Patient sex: M
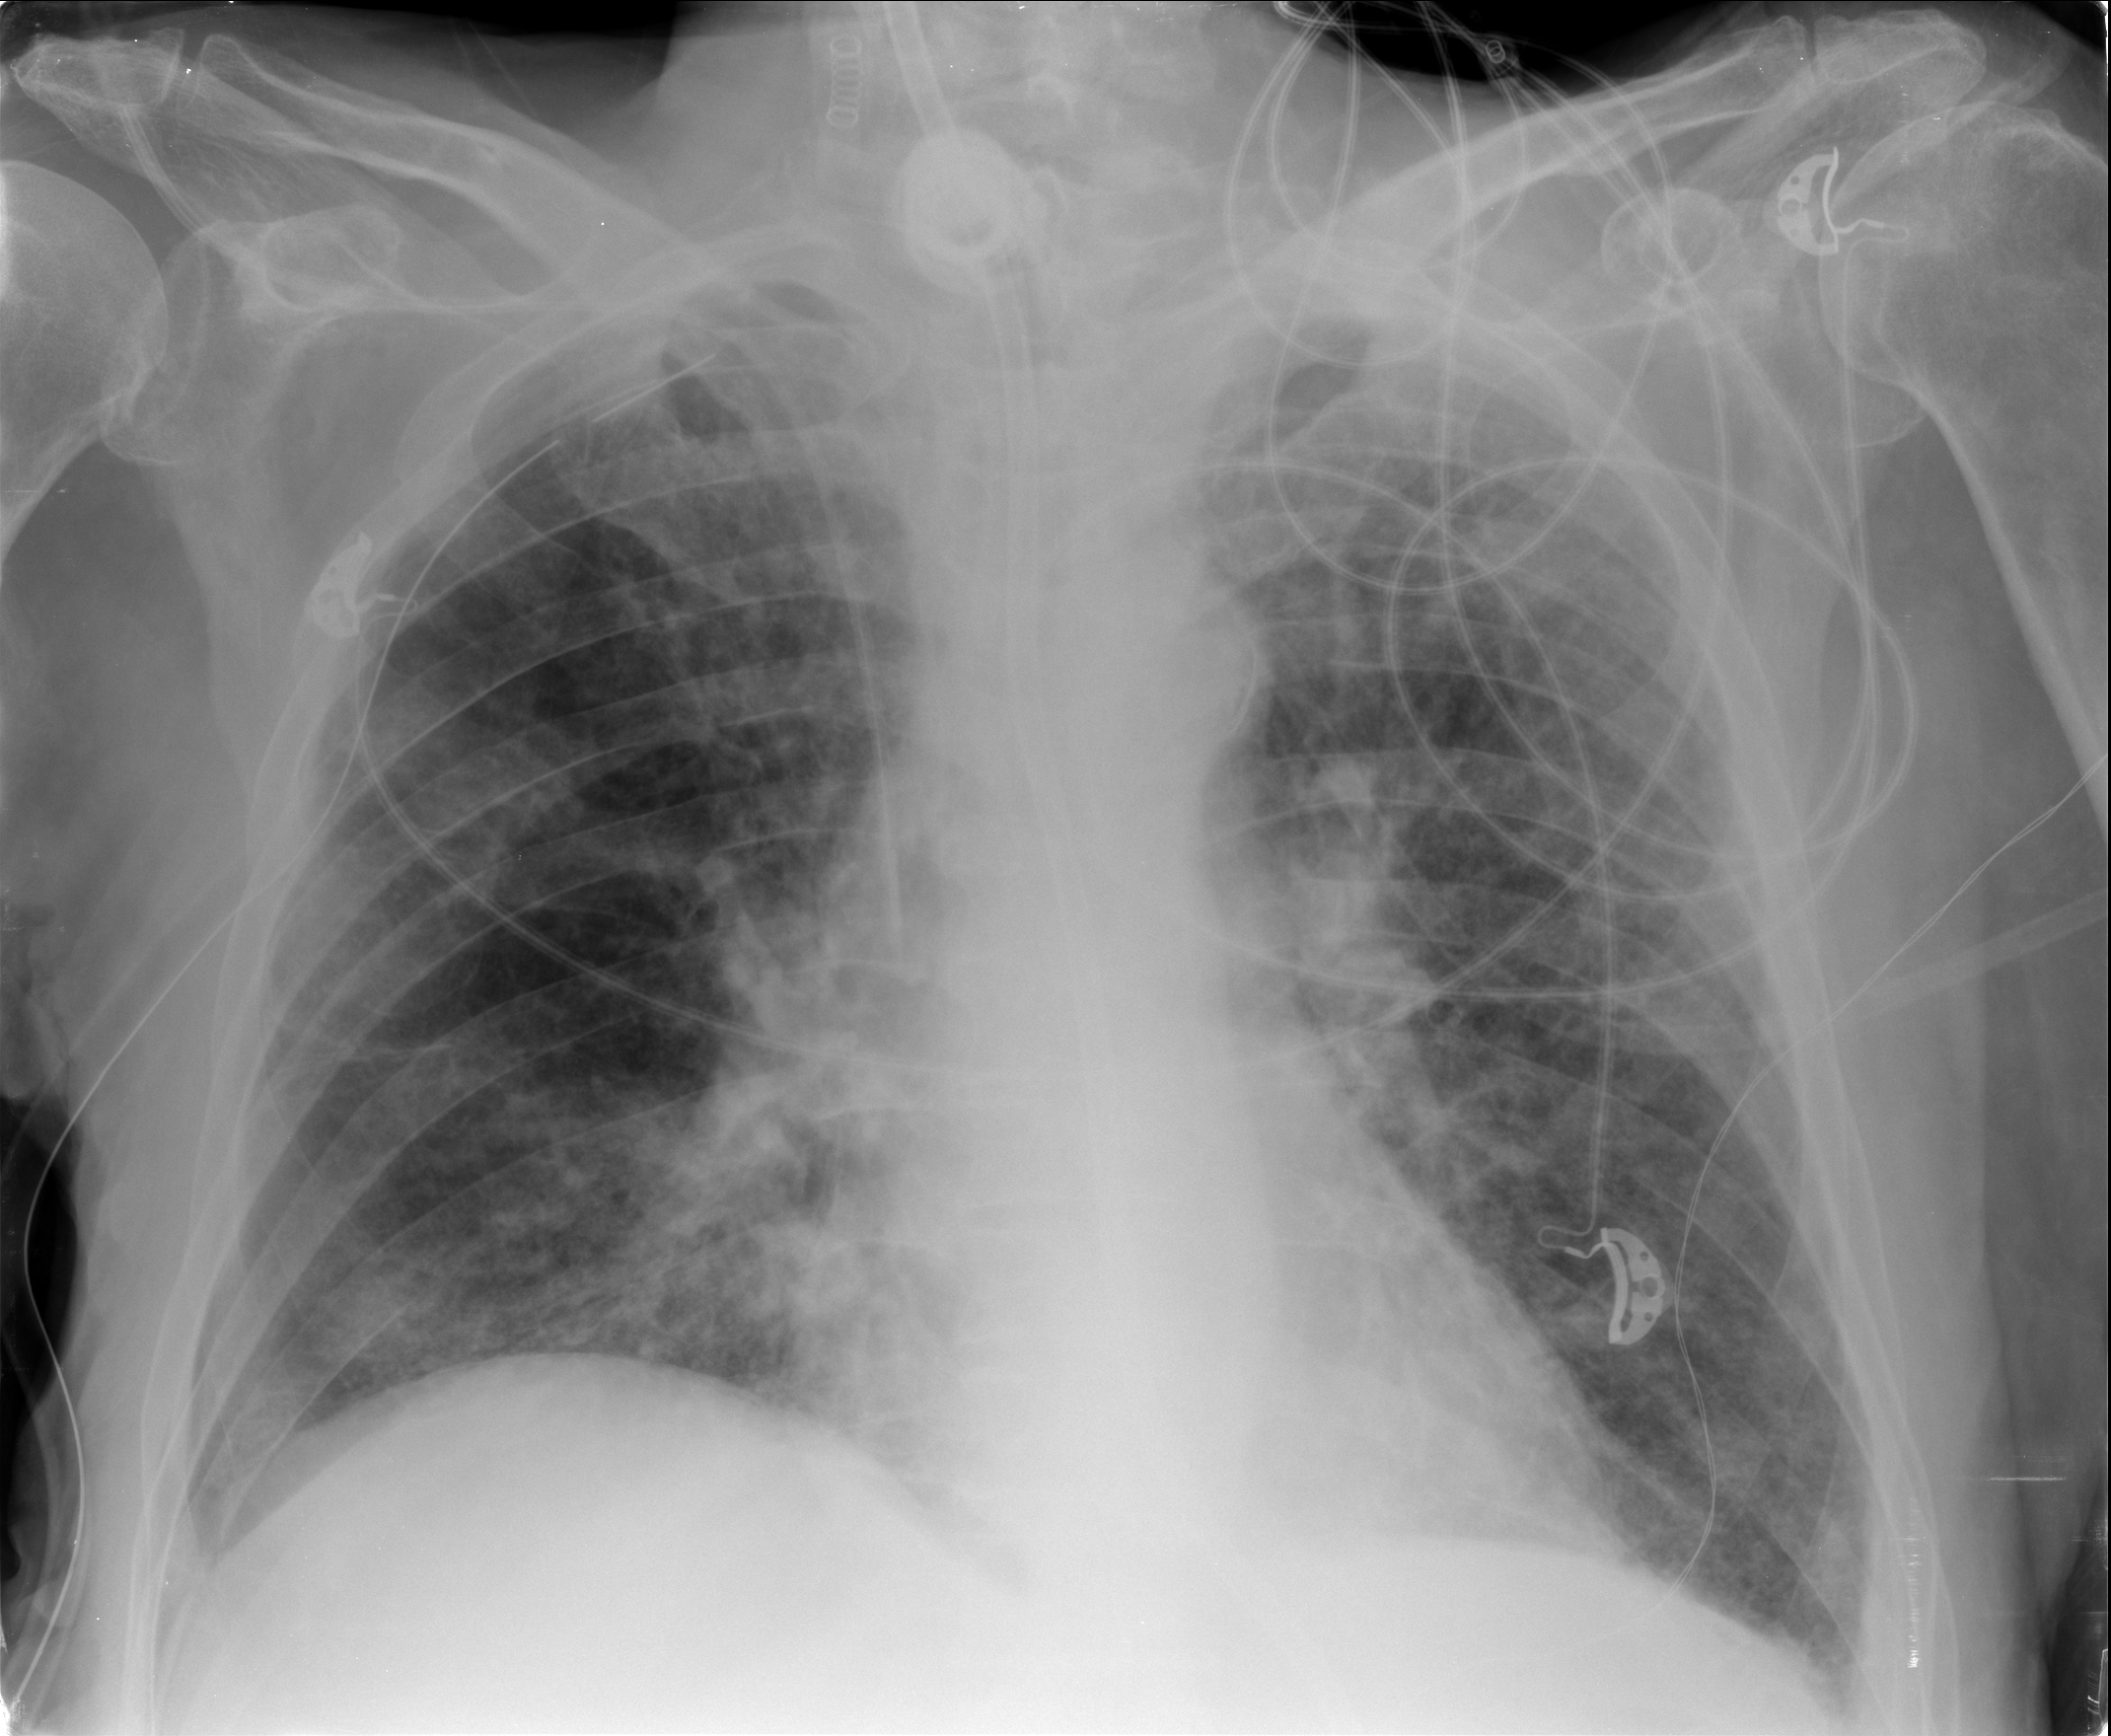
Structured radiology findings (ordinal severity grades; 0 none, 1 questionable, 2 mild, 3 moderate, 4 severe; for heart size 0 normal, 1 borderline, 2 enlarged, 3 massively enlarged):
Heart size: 0
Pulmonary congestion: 2
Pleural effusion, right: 0
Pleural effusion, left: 0
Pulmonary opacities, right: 2
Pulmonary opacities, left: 2
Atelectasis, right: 2
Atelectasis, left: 2